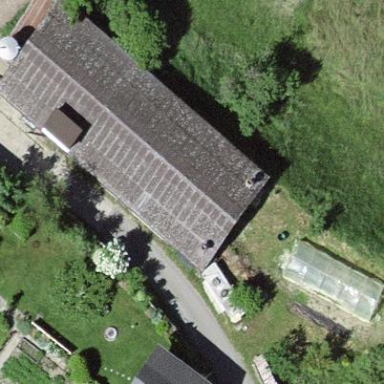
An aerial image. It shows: Sty building.